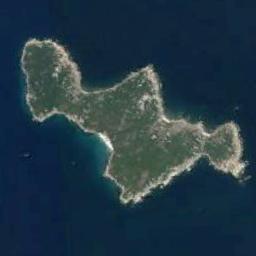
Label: island